Interaction volume radius: 5 \u00c5
Interaction volume height: 35 \u00c5
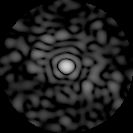
Disorder parameter: 0.849